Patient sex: M
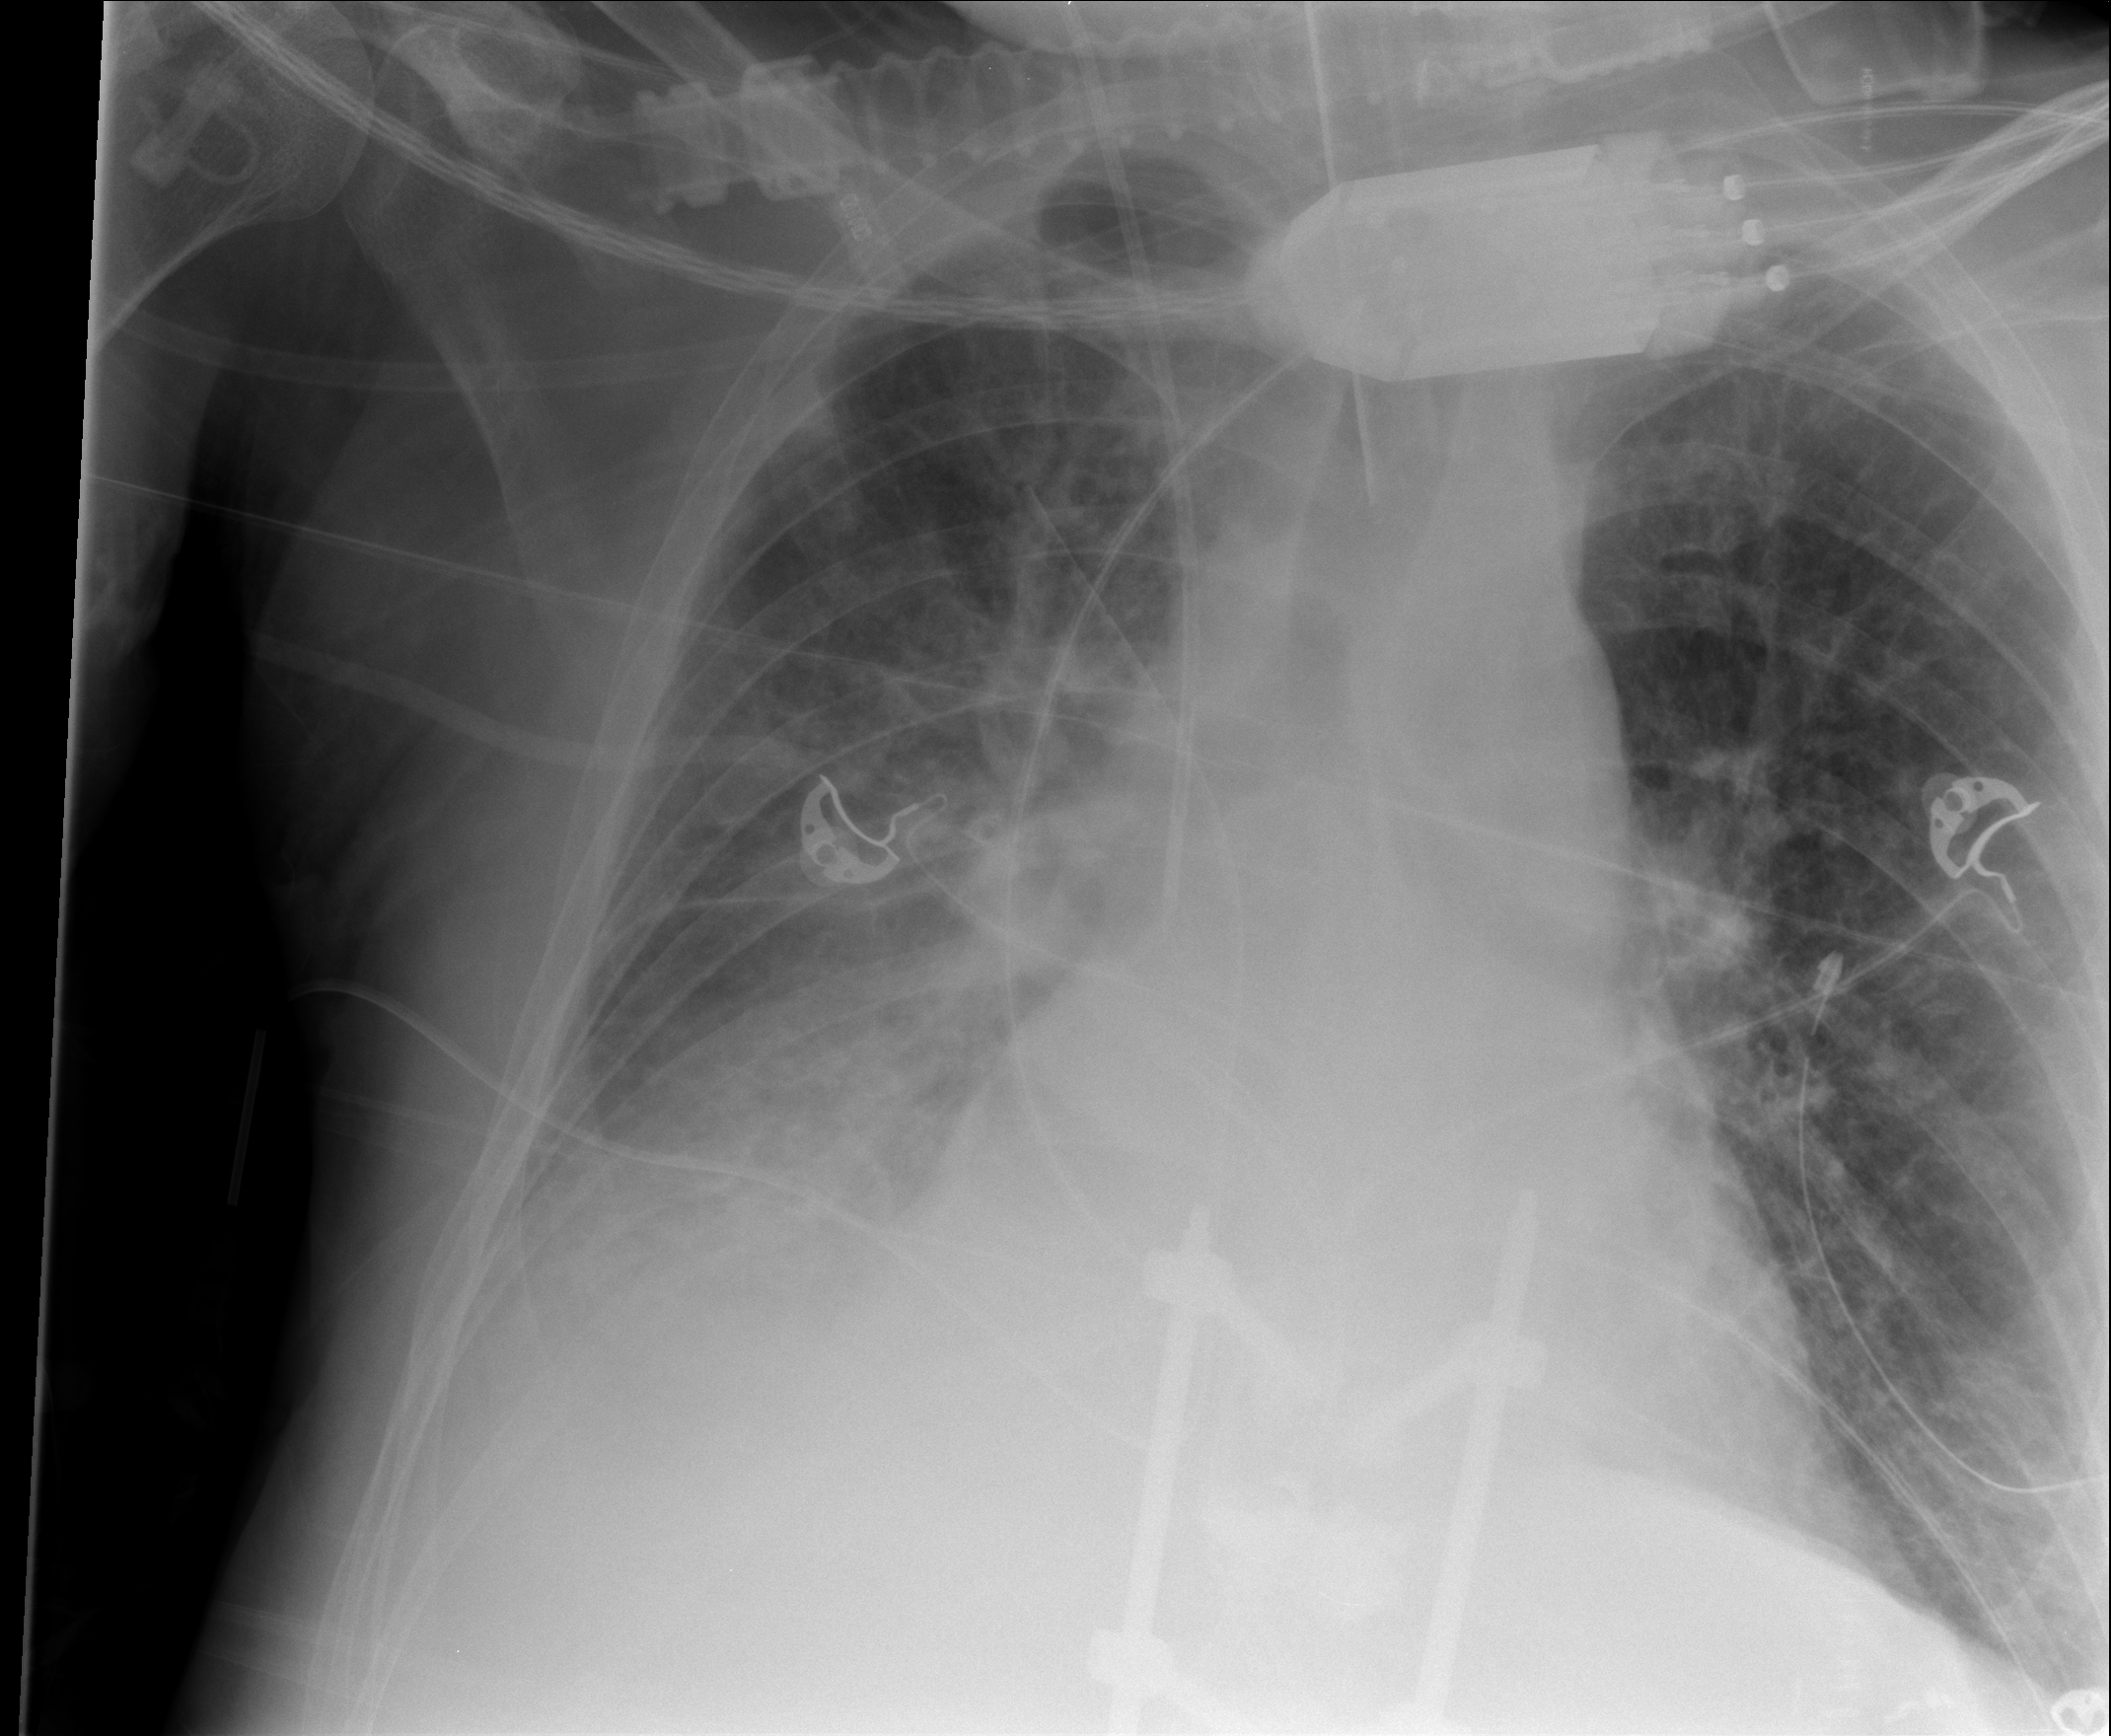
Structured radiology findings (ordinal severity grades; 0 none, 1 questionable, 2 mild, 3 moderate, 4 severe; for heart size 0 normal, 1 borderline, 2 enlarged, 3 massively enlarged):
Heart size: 0
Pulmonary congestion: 0
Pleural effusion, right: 2
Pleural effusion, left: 0
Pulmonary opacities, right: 2
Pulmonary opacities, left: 0
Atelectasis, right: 2
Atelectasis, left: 0